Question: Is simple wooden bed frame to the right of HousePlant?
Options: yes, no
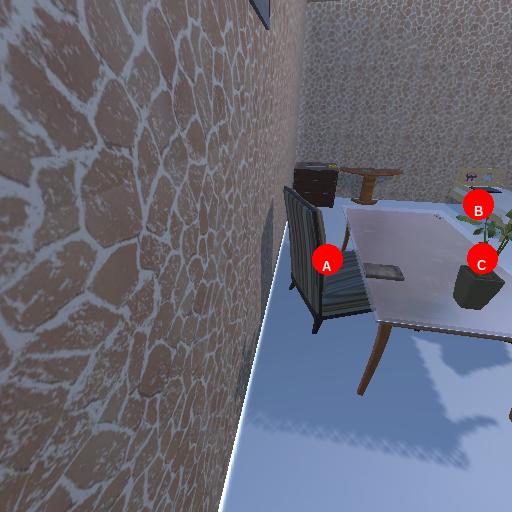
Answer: yes